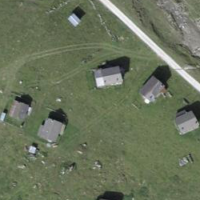
EUNIS habitat code: 26
Species observed at this site:
Plantago media